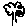
Label: tree